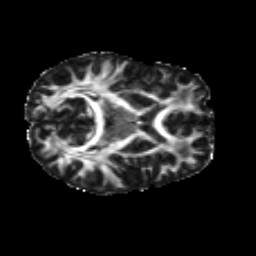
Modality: FA
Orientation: axial
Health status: ill
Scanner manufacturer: siemens
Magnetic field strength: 3 T
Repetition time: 13.7 s
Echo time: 0.098 s